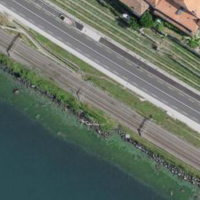
EUNIS habitat code: 57
Species observed at this site:
Chroicocephalus ridibundus
Phalacrocorax carbo
Columba livia
Mergus merganser